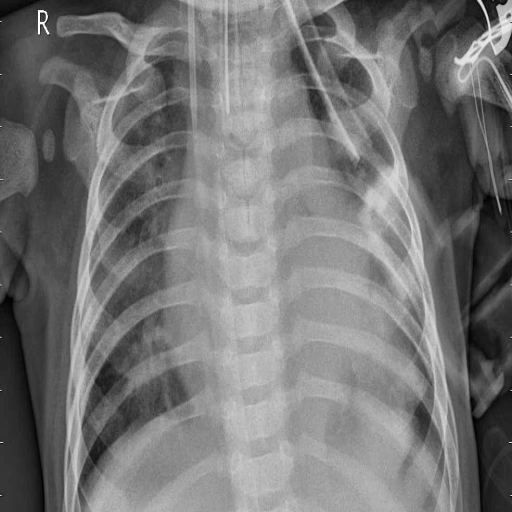
Finding: PNEUMONIA